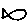
Label: fish